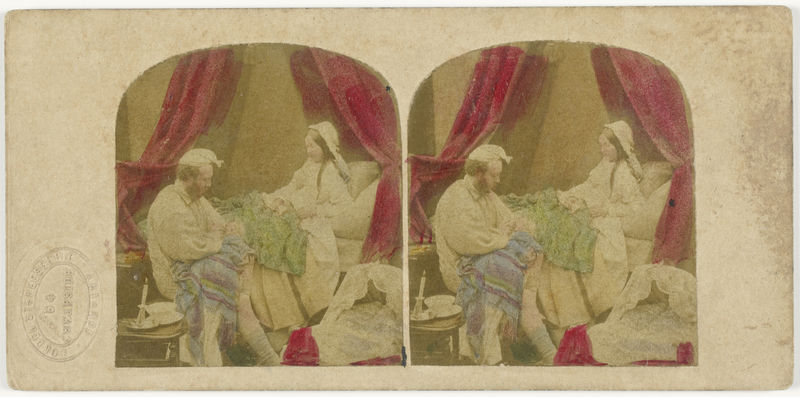
Titel: Three o'clock in the Morning. Trois heures du matin!!
Künstler: The London Stereoscopic Company
Standort: Amsterdam
Institution: Rijksmuseum
Schlagwörter: mann, schlaf, mädchen, frau, szene, weiss, rot, vorhang, spiegelung, decke, papier, kerze, bett, schlafzimmer, laken, gemach, fotografie, druck, lithographie, koloriert, biedermeier, brief, zipfelmütze, doppelt, himmelbett, michael, mann frau, michel, doppelbild, stereofotografie, nachtmütze, frai, milchmädchen, bettmütze, stereophotographie, elephantenhaut papier